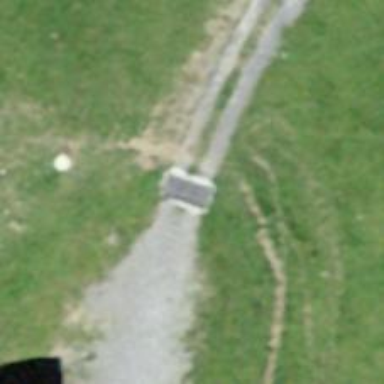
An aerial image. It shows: Cattle grid.